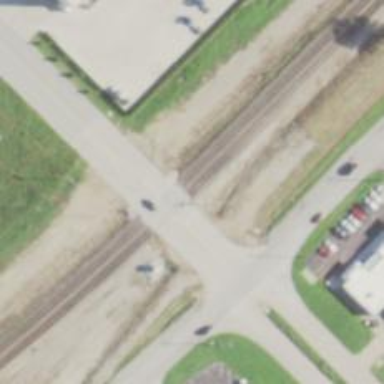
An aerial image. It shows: Level crossing with lights and barriers.